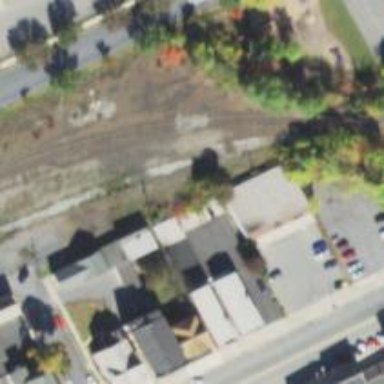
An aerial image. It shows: Abandoned railway.